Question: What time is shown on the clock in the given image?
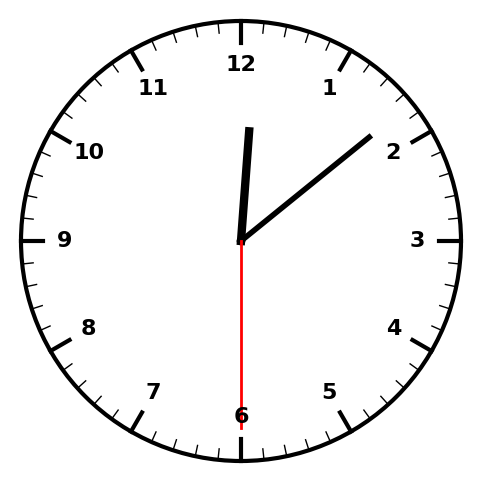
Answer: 12:08:30